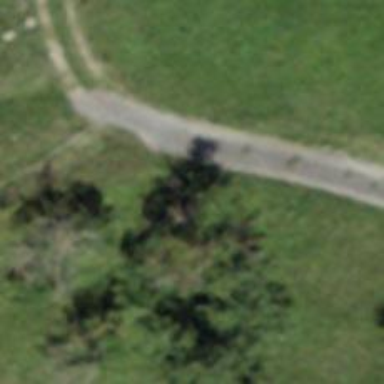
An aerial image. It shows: Bridleway.